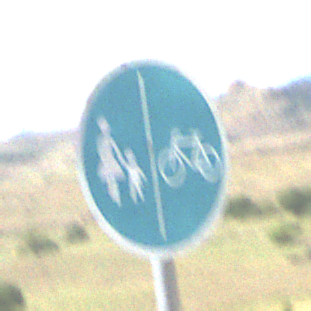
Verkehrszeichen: GetrennterRadUndGehwegRadwegRechts
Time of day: Midday
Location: Outdoor (Nature)
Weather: PartlyCloudy
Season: NotSpecified
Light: Natural